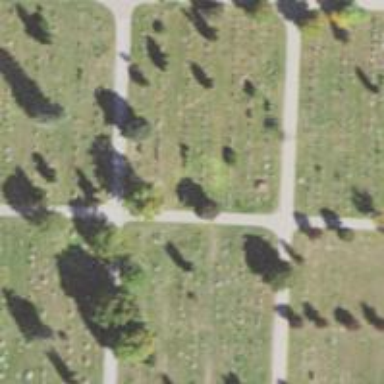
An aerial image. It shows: Sector within cemetery.